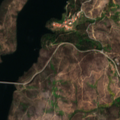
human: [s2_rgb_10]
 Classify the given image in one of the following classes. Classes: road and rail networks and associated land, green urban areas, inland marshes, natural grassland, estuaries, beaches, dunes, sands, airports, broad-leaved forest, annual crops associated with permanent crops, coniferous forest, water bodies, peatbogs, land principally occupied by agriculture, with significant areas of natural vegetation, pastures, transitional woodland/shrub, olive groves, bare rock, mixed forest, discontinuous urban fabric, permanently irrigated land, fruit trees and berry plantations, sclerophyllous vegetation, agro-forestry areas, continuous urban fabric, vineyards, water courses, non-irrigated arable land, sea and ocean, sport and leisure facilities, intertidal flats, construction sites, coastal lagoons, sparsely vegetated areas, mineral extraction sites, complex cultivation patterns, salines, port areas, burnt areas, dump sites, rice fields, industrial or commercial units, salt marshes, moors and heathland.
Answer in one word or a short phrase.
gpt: transitional woodland/shrub, water bodies